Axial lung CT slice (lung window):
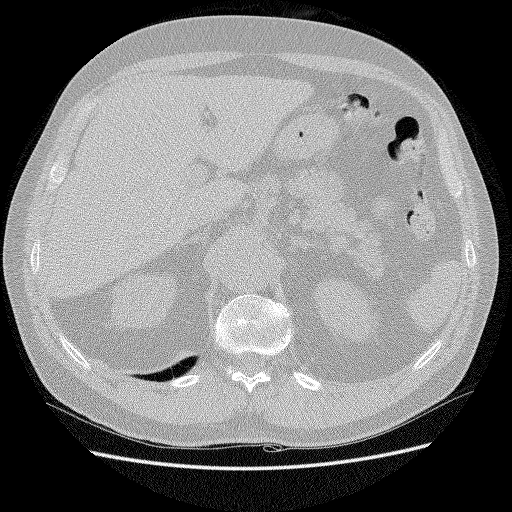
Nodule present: no